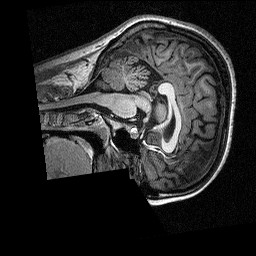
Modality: T1w
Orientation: sagittal